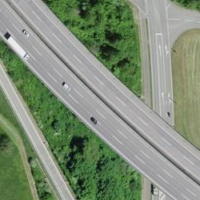
EUNIS habitat code: 57
Species observed at this site:
Milvus milvus
Buteo buteo